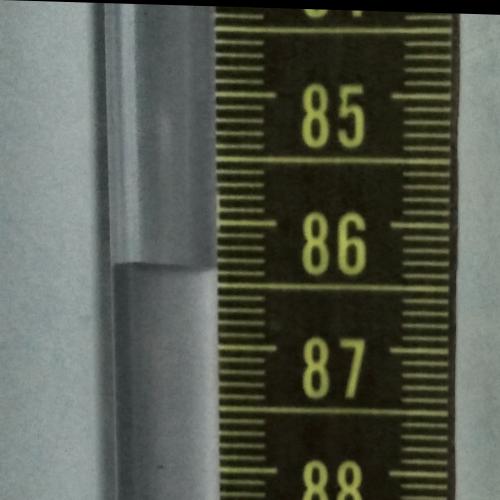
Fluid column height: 86.4 cm